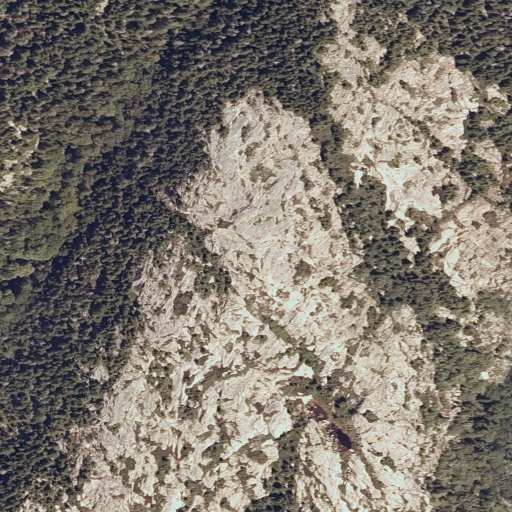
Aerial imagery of mountain in Maine named Penobscot Mountain containing shrub, evergreen forest, grassland, and mixed forest